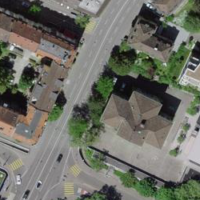
EUNIS habitat code: 54
Species observed at this site:
Larinioides cornutus
Mangora acalypha